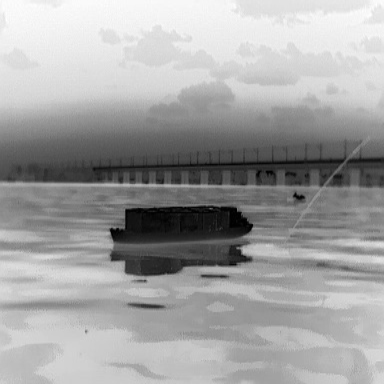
There are two objects shown in the infrared image, including a fishing_boat, and a warship.